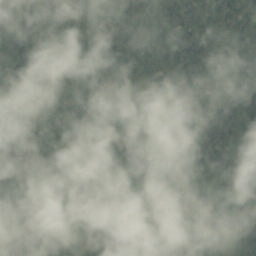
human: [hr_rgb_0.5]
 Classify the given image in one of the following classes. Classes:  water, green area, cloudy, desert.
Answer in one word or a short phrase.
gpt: cloudy